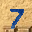
Label: 7